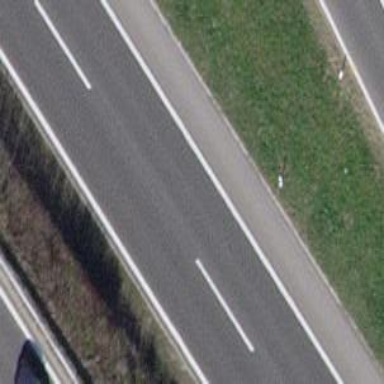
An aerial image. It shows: Asphalt motorway.